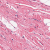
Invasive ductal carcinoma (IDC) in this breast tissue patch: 0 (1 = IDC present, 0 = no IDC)